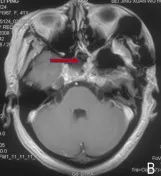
Changes of the pre- and post-operative meningioma. Before.
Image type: radiology (mri)